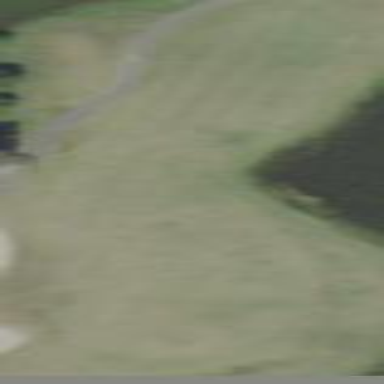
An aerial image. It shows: Grassy area designated as golf fairway.